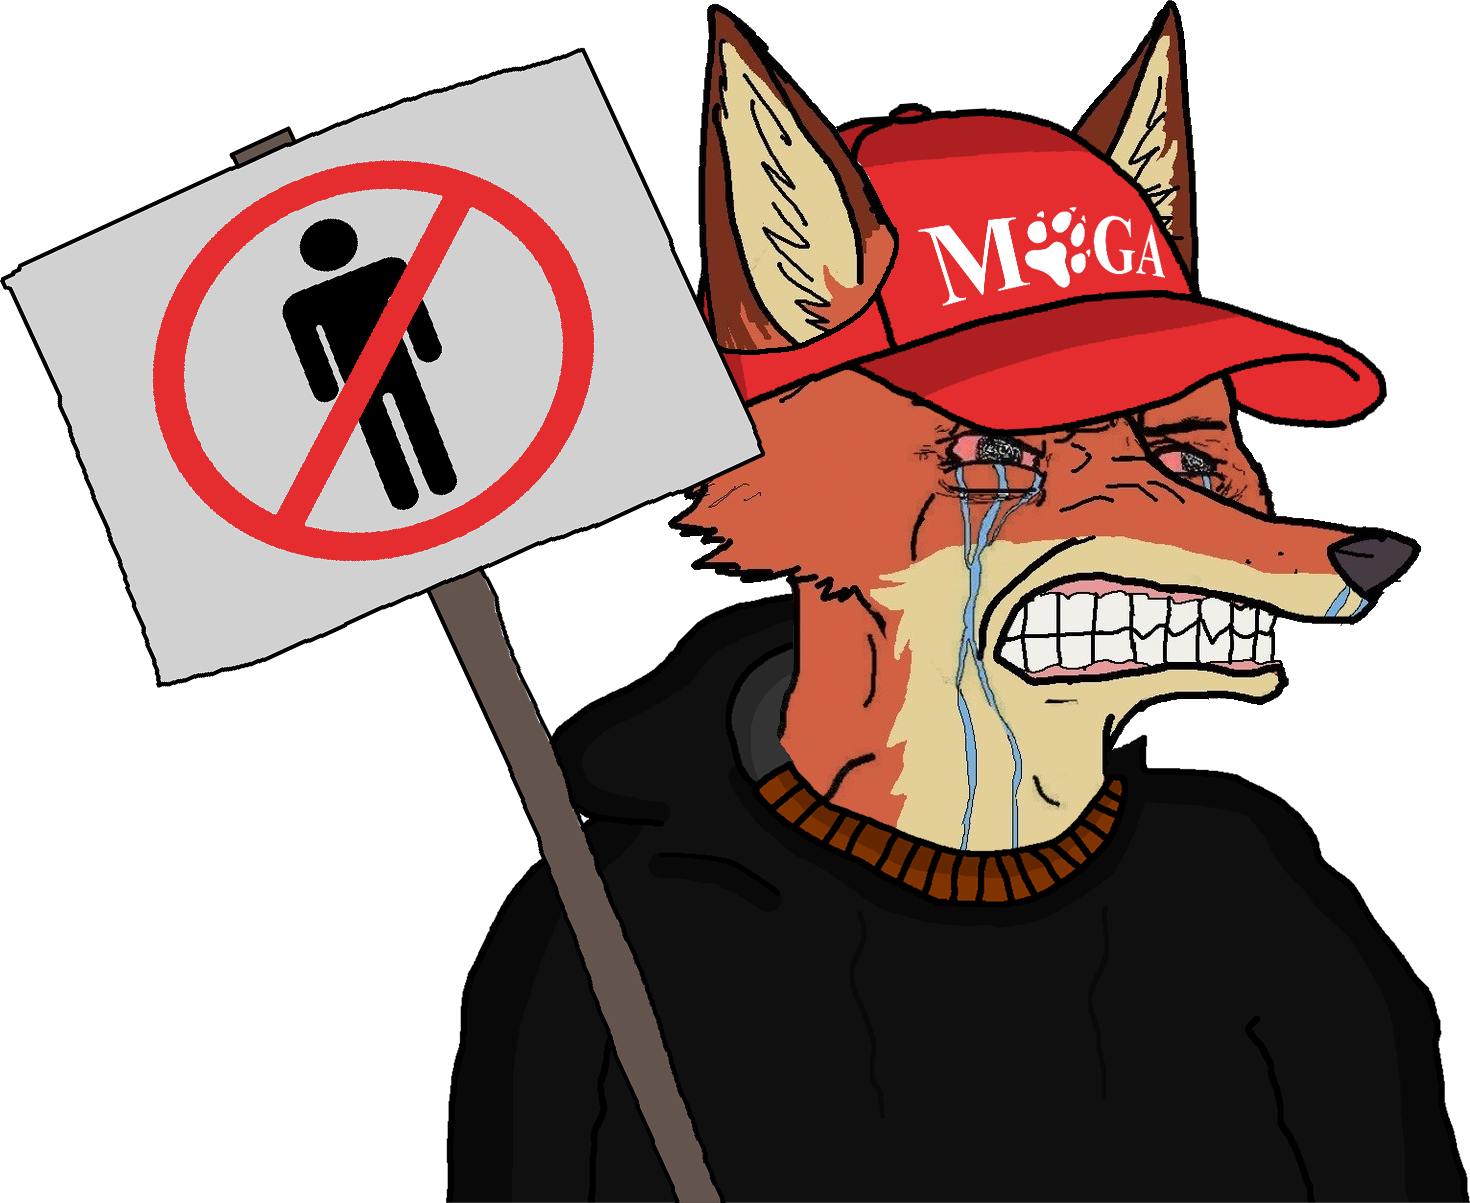
Label: 5_Animal